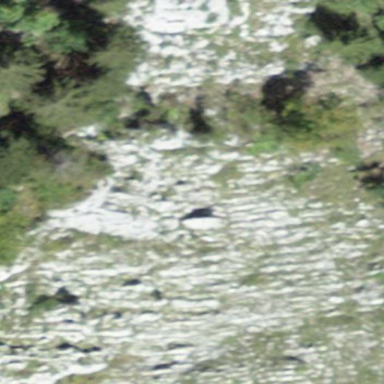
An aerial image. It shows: Natural scree.